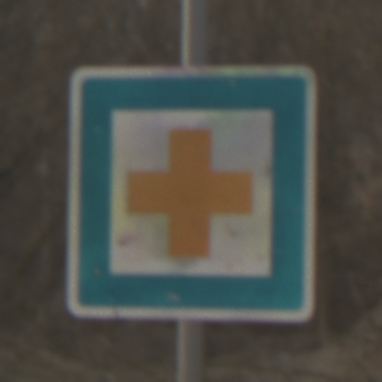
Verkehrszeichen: ErsteHilfe
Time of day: MorningAfternoon
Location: Outdoor (Nature)
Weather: PartlyCloudy
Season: Winter
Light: Natural